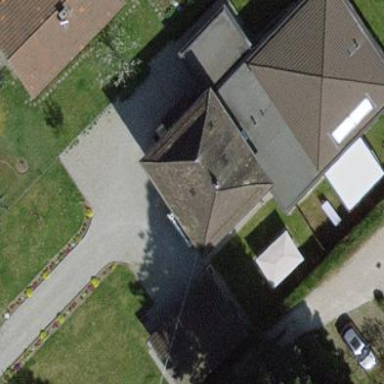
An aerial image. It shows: Garden surrounded by fence.